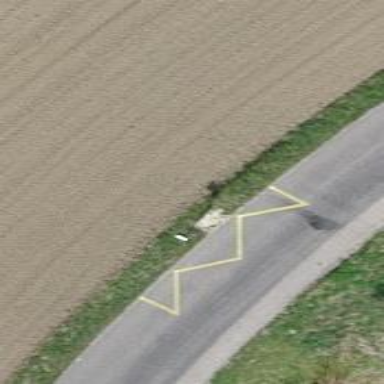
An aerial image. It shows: Bus stop with platform for public transport.